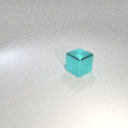
large cyan metal cube